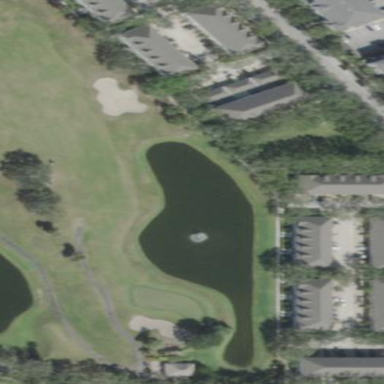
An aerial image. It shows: Water hazard on golf course. The hazard is natural water feature.